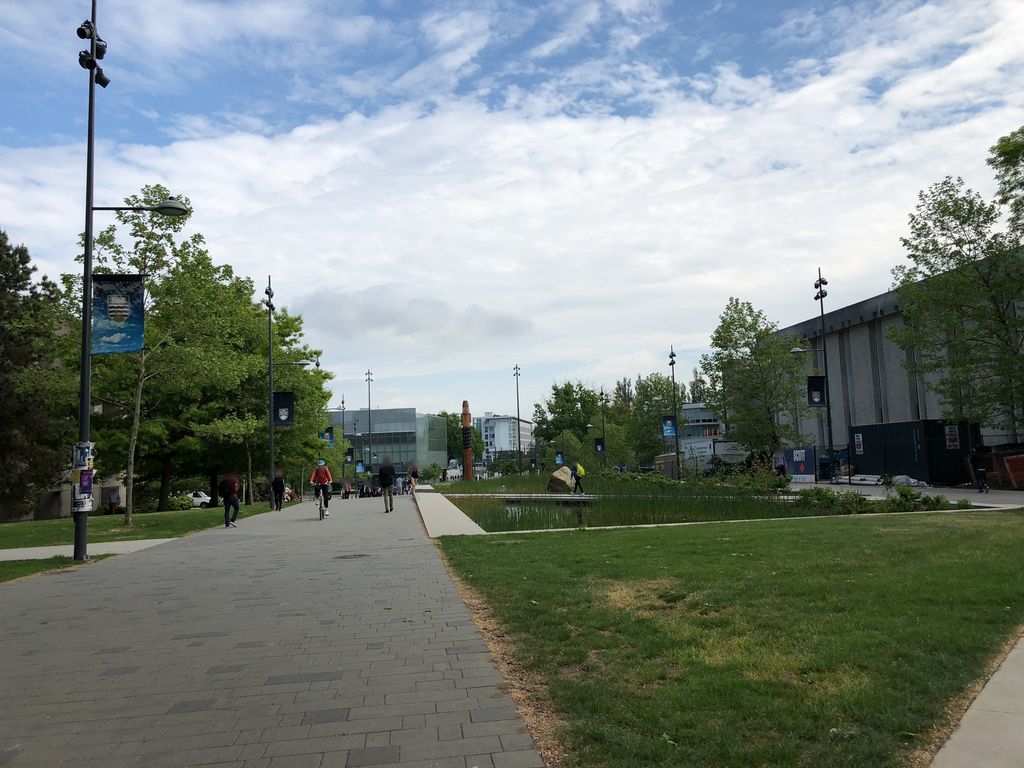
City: vancouver